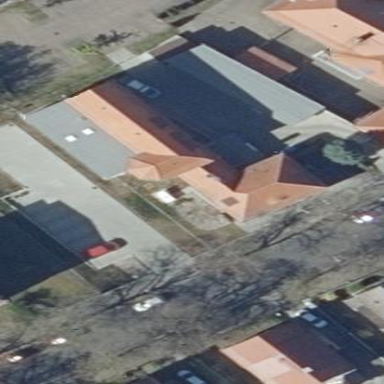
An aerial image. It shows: Police building.